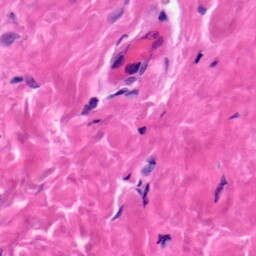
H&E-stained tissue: Skin